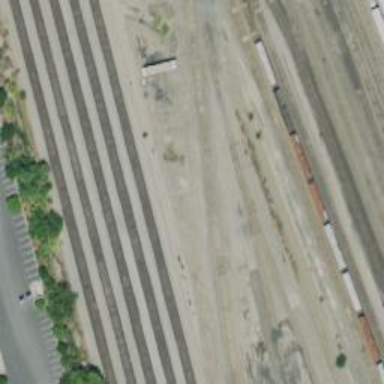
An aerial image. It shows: Abandoned railway yard.